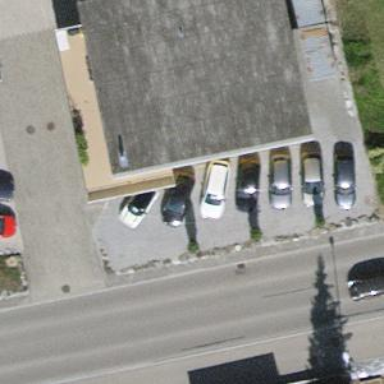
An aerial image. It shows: Building used as car repair shop.